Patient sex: M
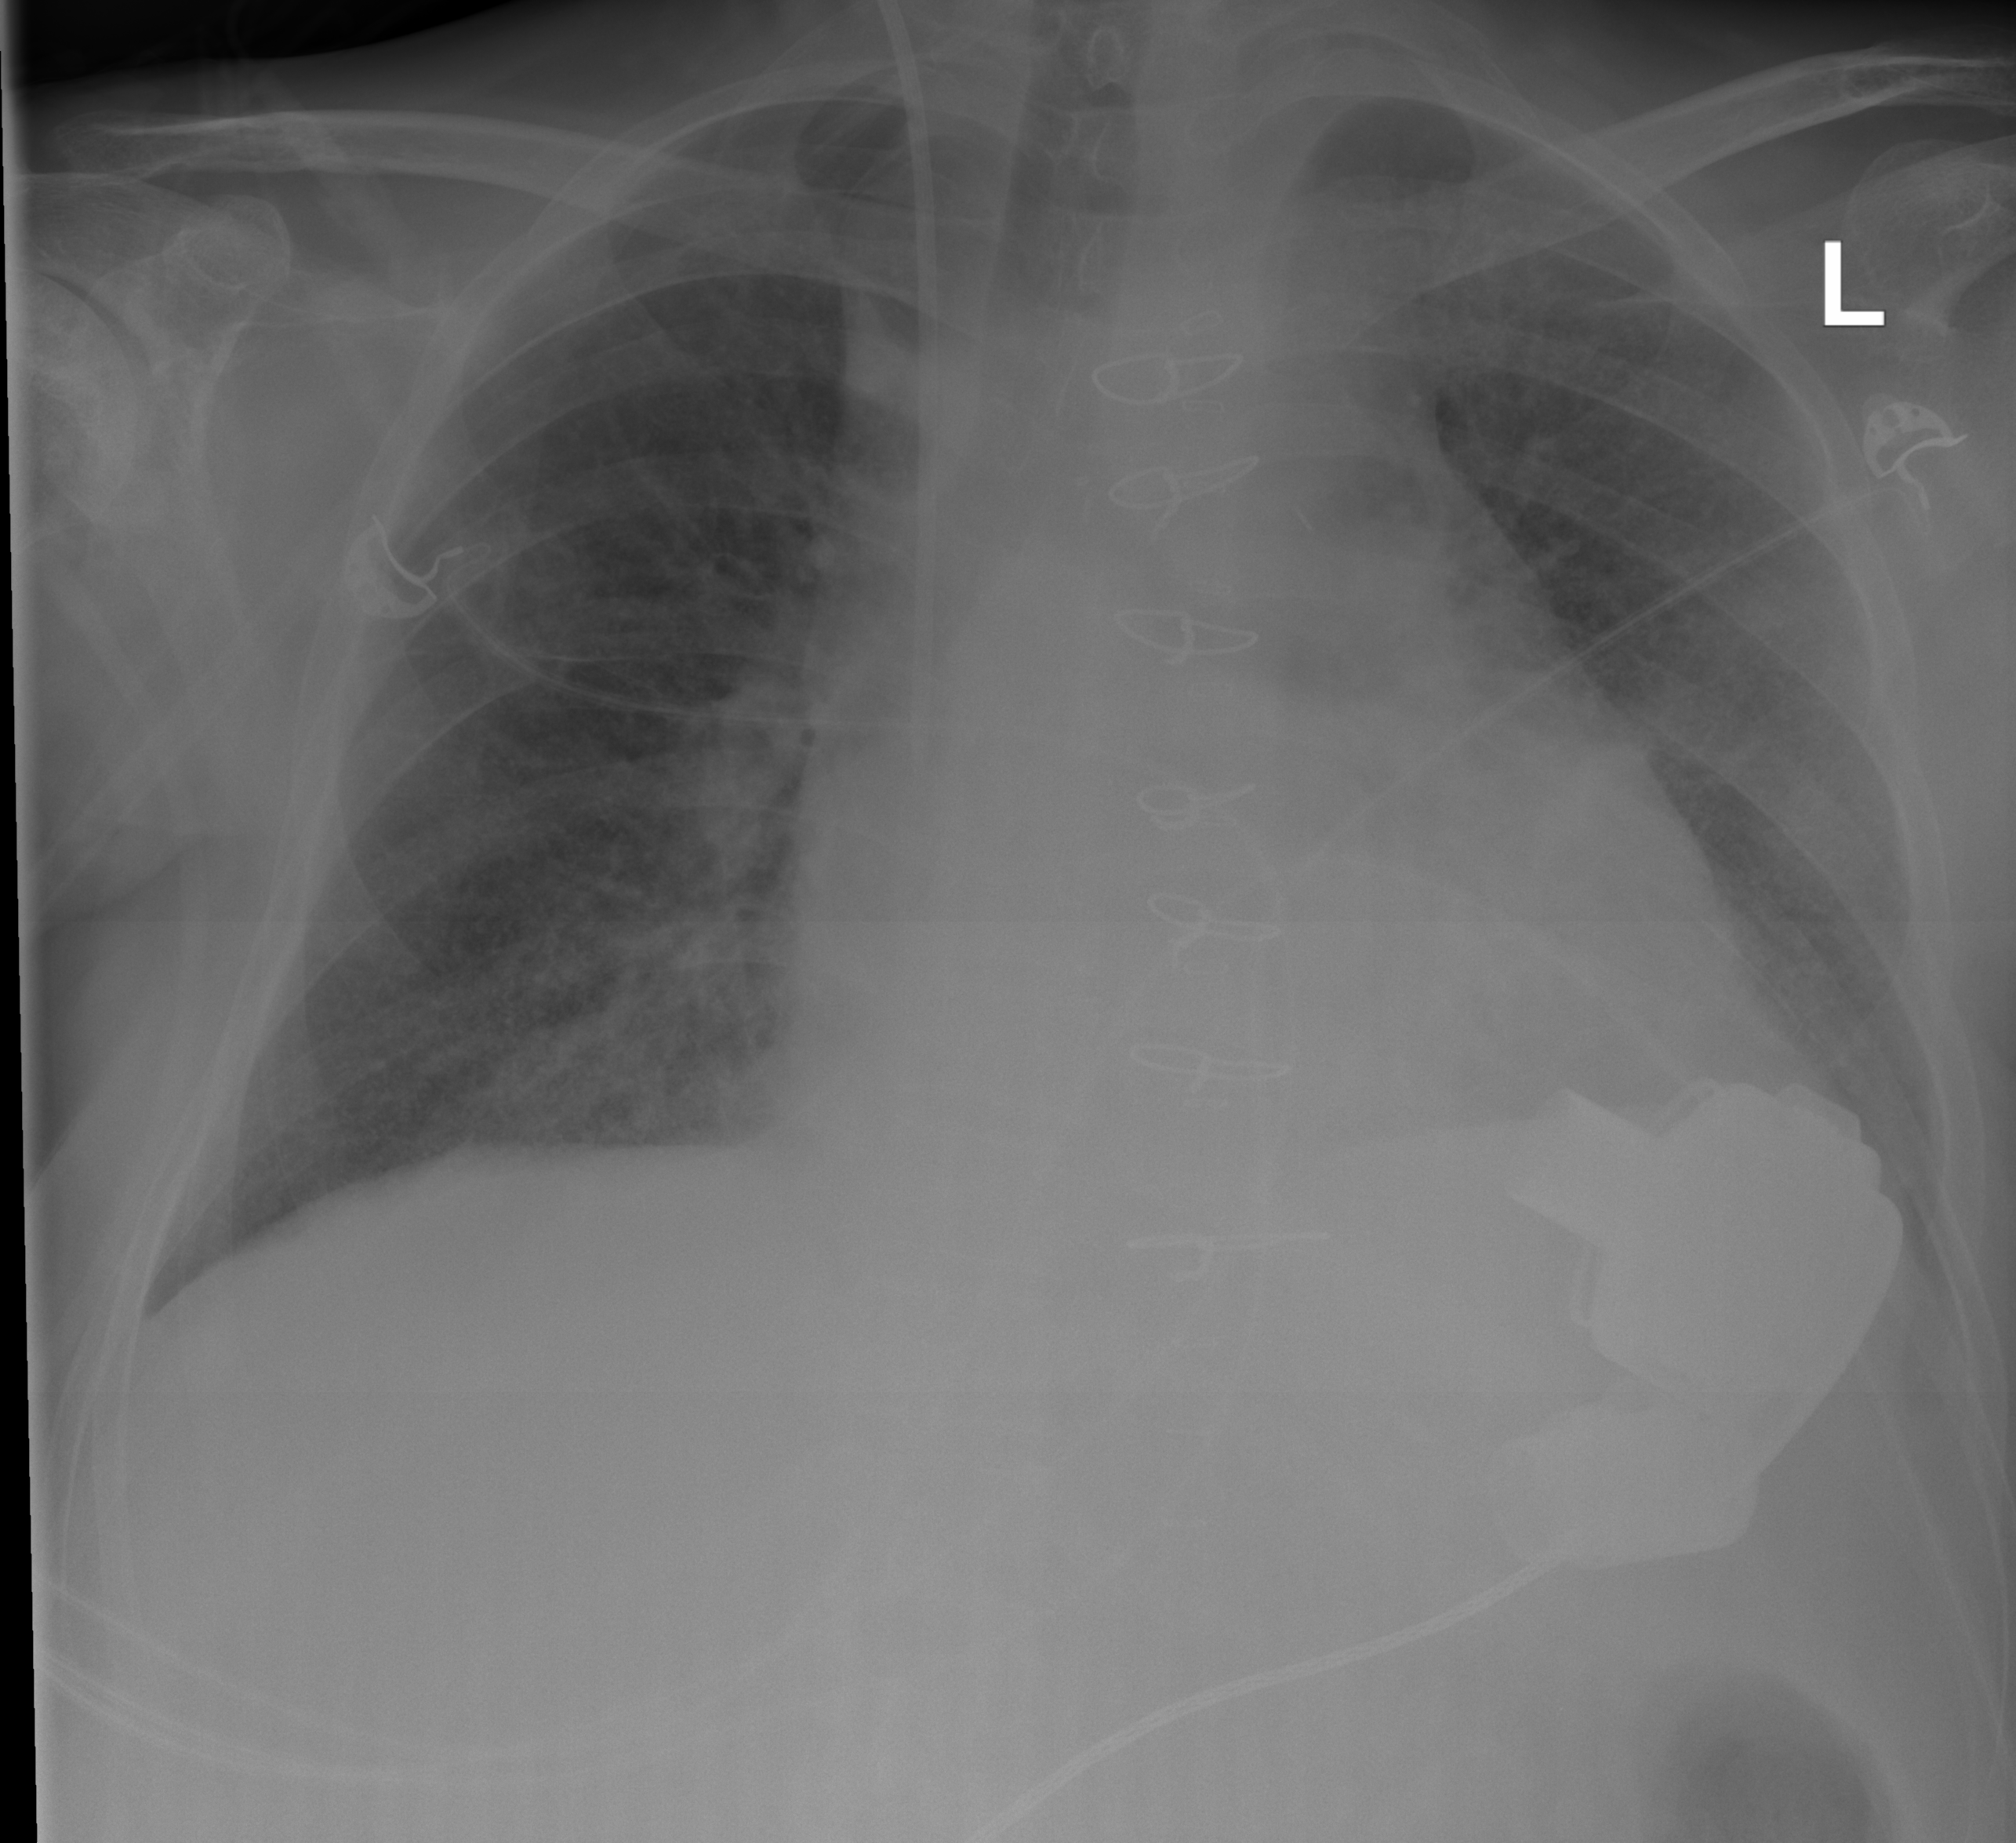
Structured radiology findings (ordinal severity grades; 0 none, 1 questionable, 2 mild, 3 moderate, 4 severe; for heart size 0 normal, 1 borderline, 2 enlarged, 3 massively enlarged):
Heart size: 3
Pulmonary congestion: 2
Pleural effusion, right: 0
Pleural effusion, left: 0
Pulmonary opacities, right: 2
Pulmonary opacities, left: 0
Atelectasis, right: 2
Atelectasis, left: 2